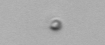
Label: nanoplankton_mix